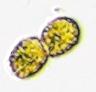
Label: Margalefidinium